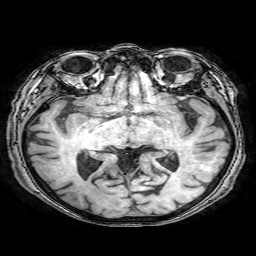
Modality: T1w
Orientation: coronal
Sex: female
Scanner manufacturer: philips
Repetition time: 0.008282 s
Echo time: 0.0038 s